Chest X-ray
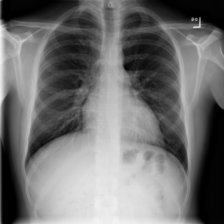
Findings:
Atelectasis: negative
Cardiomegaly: negative
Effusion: negative
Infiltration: negative
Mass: negative
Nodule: negative
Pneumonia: negative
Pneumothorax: negative
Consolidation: negative
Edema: negative
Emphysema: negative
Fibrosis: negative
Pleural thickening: negative
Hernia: negative